Interaction volume radius: 5 \u00c5
Interaction volume height: 10 \u00c5
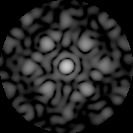
Disorder parameter: 0.4987